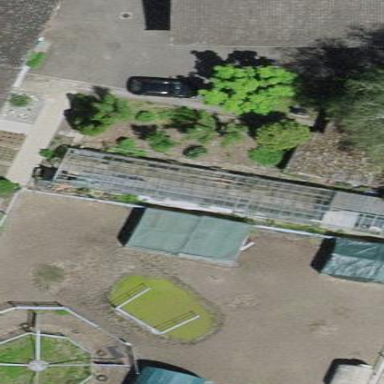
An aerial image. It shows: Greenhouse.